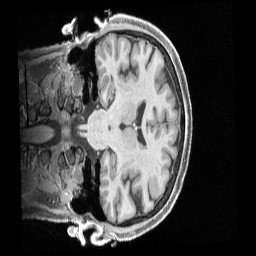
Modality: T1w
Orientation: coronal
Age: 68
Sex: female
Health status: healthy
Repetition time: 2.4 s
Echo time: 0.00222 s